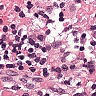
Metastatic tissue present: no